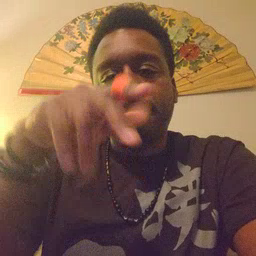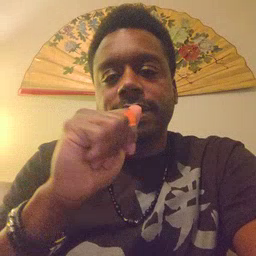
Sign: pizza